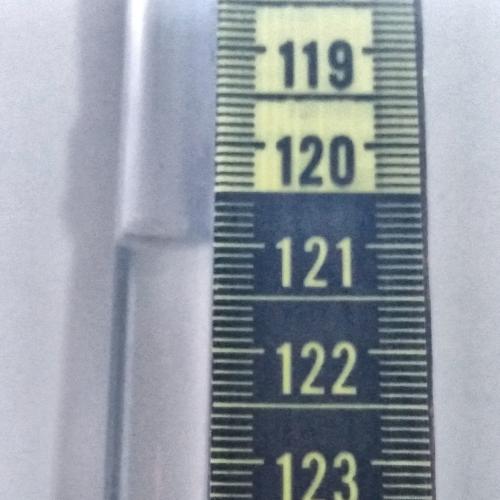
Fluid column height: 121.0 cm